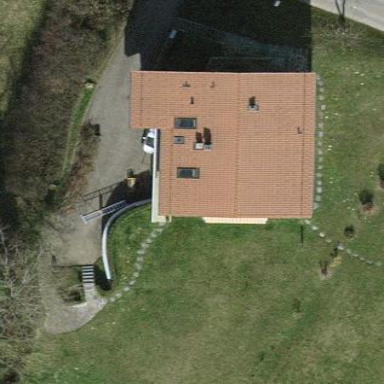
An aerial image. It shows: Simple and straightforward house.